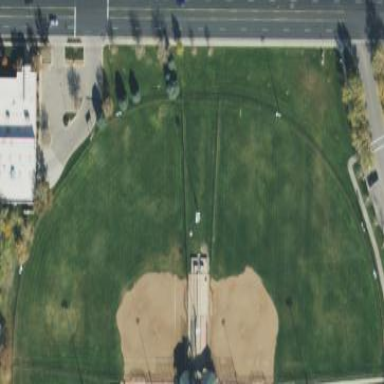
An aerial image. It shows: Baseball pitch for leisure land activities.